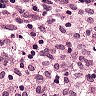
Metastatic tissue present: no